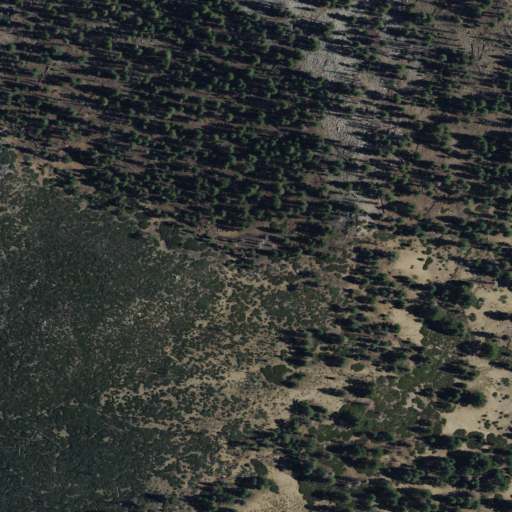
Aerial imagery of mountain in California named Manzanita Knob containing evergreen forest, shrub, and grassland